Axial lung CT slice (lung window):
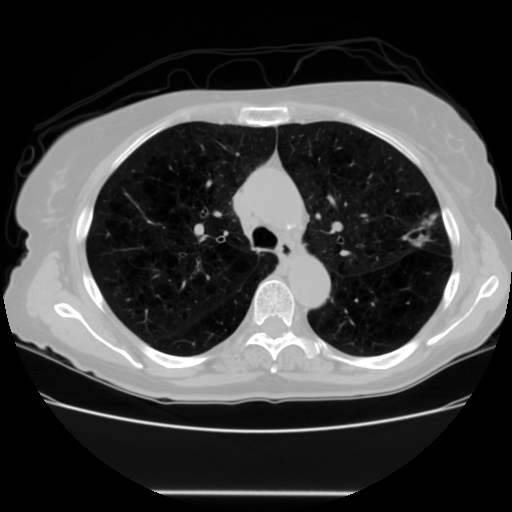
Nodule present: no